Field crop: tomato
Growth stage: 2
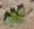
Species: solanum